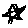
Label: star